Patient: sex M, age 76
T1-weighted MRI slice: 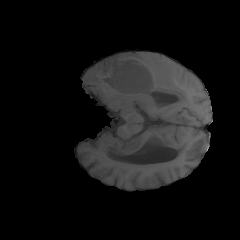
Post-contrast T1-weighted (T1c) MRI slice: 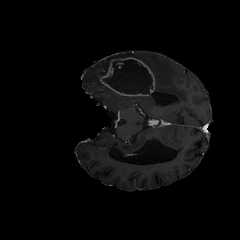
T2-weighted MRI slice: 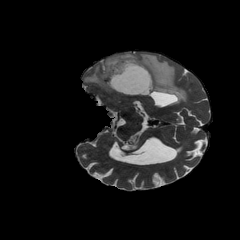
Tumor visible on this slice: yes
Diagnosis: Glioblastoma, IDH-wildtype
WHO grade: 4